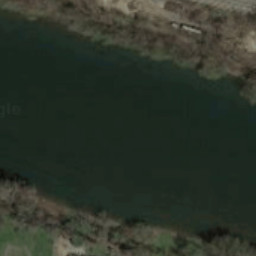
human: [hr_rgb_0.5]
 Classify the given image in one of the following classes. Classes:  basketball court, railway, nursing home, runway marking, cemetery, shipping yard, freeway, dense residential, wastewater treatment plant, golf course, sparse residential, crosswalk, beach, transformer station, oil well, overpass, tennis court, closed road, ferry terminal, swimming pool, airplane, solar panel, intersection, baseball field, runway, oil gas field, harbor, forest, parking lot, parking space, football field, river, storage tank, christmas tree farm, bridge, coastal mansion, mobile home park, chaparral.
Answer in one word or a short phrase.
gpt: river